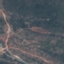
Land use / land cover: HerbaceousVegetation